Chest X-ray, PA view. Patient: 31 years old, sex F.
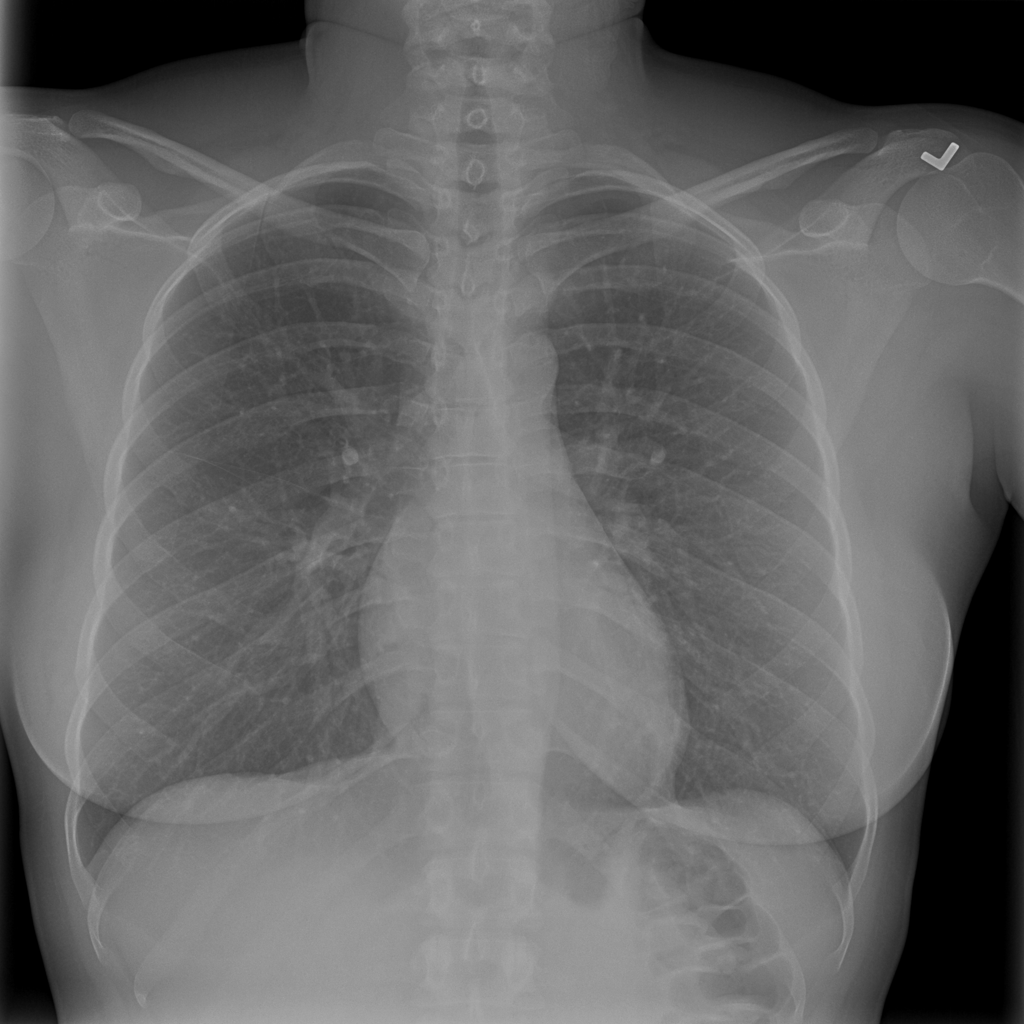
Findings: No Finding